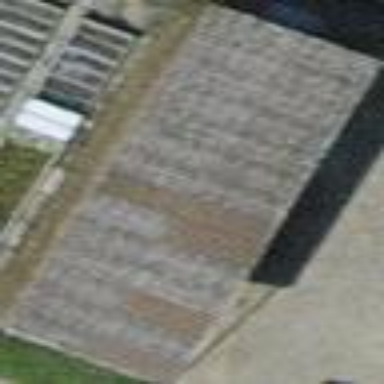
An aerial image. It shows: Roof with skillion shape made of metal sheet.